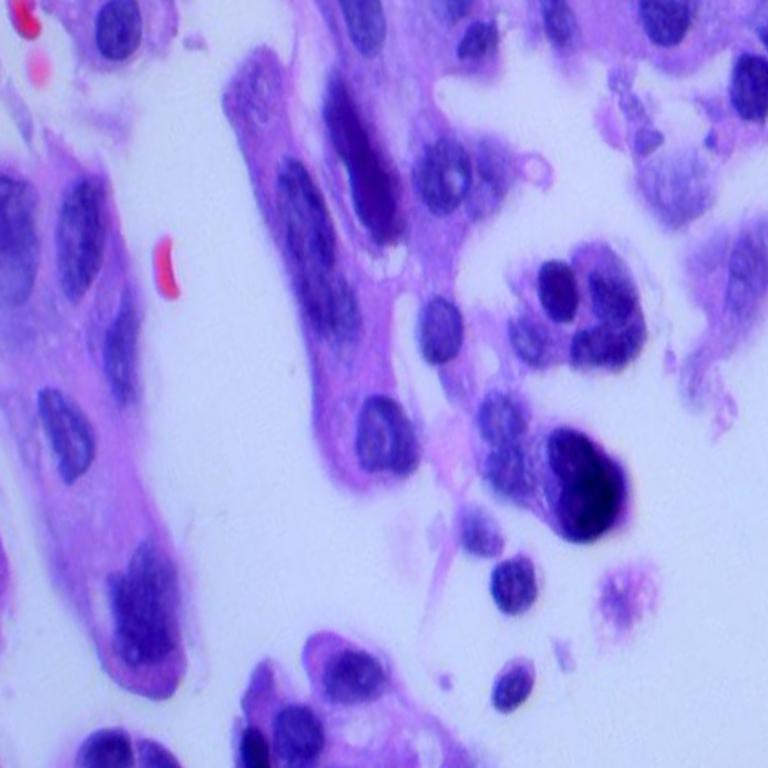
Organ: lung
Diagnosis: adenocarcinomas